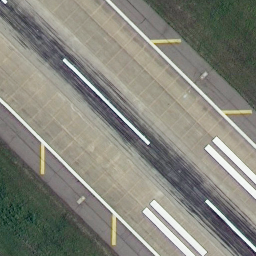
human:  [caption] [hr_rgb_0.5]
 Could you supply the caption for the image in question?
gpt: There are some mark lines on the straight runway .

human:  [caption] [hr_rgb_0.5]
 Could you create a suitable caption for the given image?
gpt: It is a straight runway with some mark lines on it .

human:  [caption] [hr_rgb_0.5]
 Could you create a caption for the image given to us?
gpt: It is a straight runway with some white mark lines on it .

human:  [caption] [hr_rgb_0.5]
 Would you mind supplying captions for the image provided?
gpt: A straight runway with some mark lines on it .

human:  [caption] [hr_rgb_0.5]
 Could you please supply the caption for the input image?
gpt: A straight runway with some white mark lines on it .